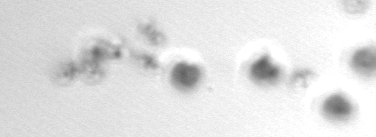
Label: Phaeocystis